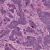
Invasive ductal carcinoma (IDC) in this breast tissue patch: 1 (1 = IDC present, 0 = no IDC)